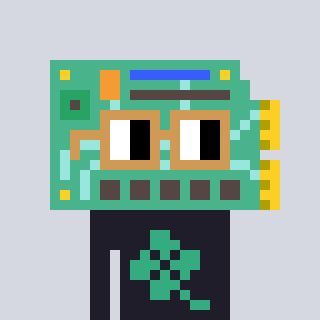
a pixel art character with square brown glasses, a chipboard-shaped head and a grayscale-colored body on a cool background